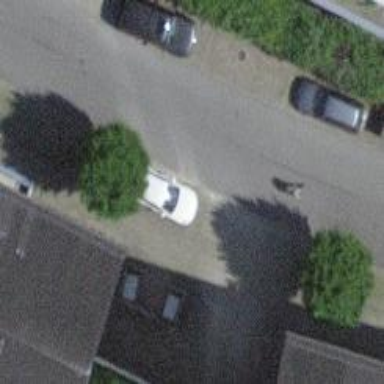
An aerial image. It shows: Street side parking area.